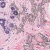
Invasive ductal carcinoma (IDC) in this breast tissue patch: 0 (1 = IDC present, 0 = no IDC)